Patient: sex F, age 43
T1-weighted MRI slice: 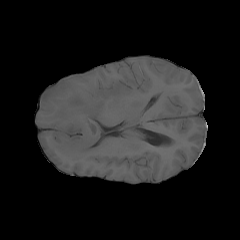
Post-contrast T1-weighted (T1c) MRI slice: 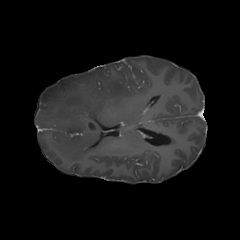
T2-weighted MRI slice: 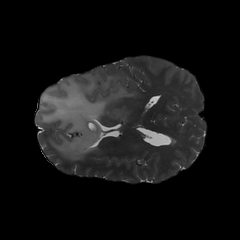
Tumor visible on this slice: yes
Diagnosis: Astrocytoma, IDH-mutant
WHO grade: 3